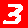
Digit: 3